Question: I'm a bit new to CSS and website design itself.
I am creating a website and so far I have only got till the nav bar of it which includes buttons like Home, Contact Us, etc.
Till now I have gotten till each of them being vertically aligned center and having a text aligned center. But I don't understand even after several searching how to get the spacing right when I have width in percentage of everything and nothing is fixed. (This I have done to make the webpage dynamically change with different resolutions)

As you can see the 'HOME' is rightly spaced from the left and you see that there is too small a gap between 'Committees' and 'RESOURCES'. Also, importantly, the 'CONTACT US' has too little room on the left.
Here's the JSFiddle : <URL>
Also, zoom out to 50% on JSFiddle if they all get cramped up to see changes.
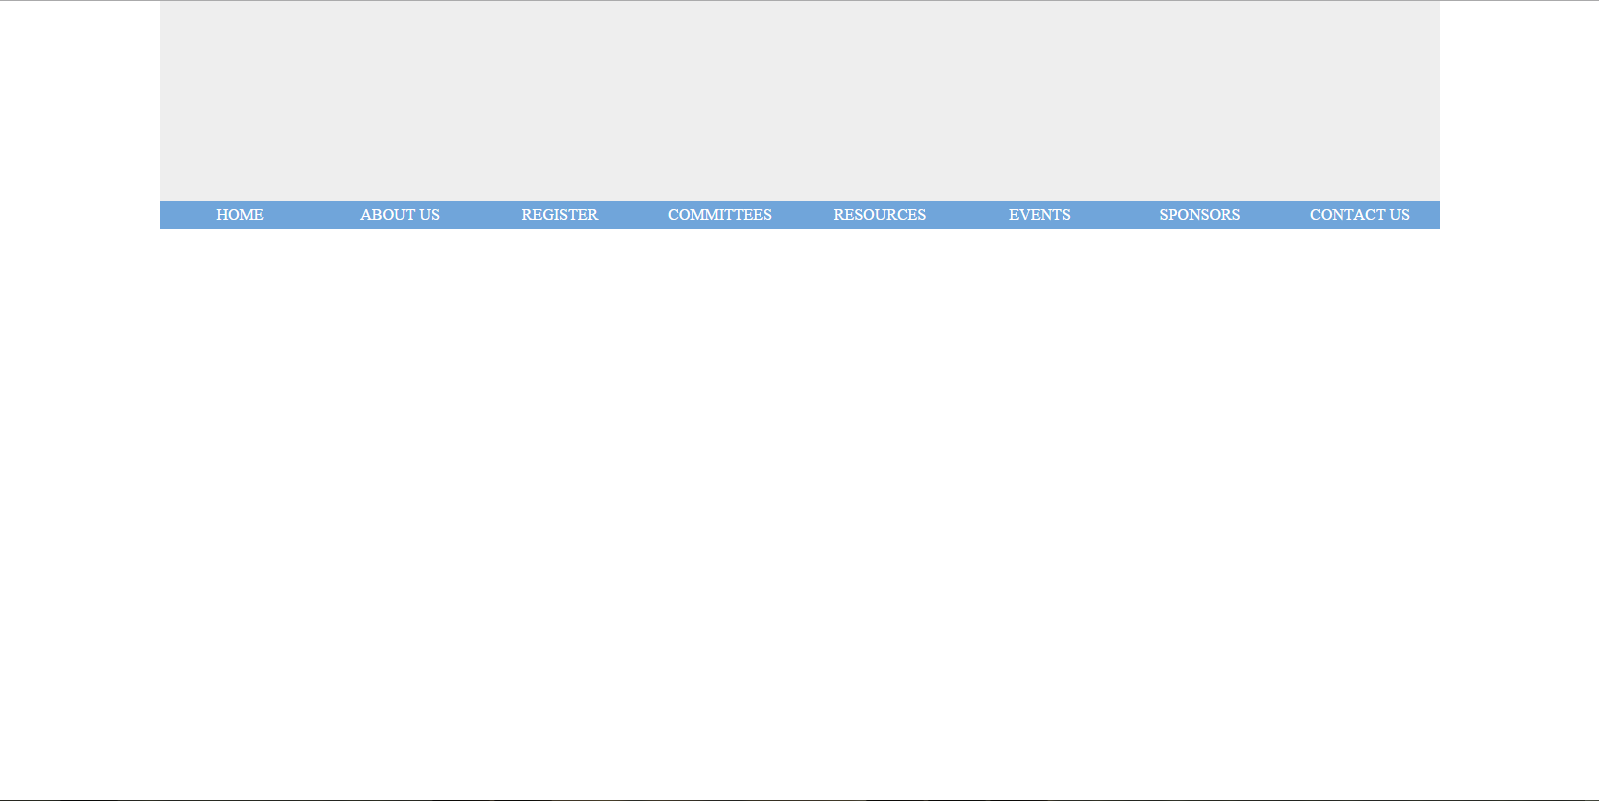
Answer: '''
.nb_item
{
display:inline-block;
width:auto;
padding:0px 10px;
color:#FFFFFF;
margin:auto;
text-align:center;
}
'''
Instead of giving a width of 12.5%, give the width:auto, and then add a padding. and as far as cramping is concenred you need to use media queries,
where if the the width is less than a particular width you need to show them as a drop down list instead of navbar.